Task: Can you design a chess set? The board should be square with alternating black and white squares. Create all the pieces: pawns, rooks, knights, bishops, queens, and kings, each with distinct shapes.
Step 4313:
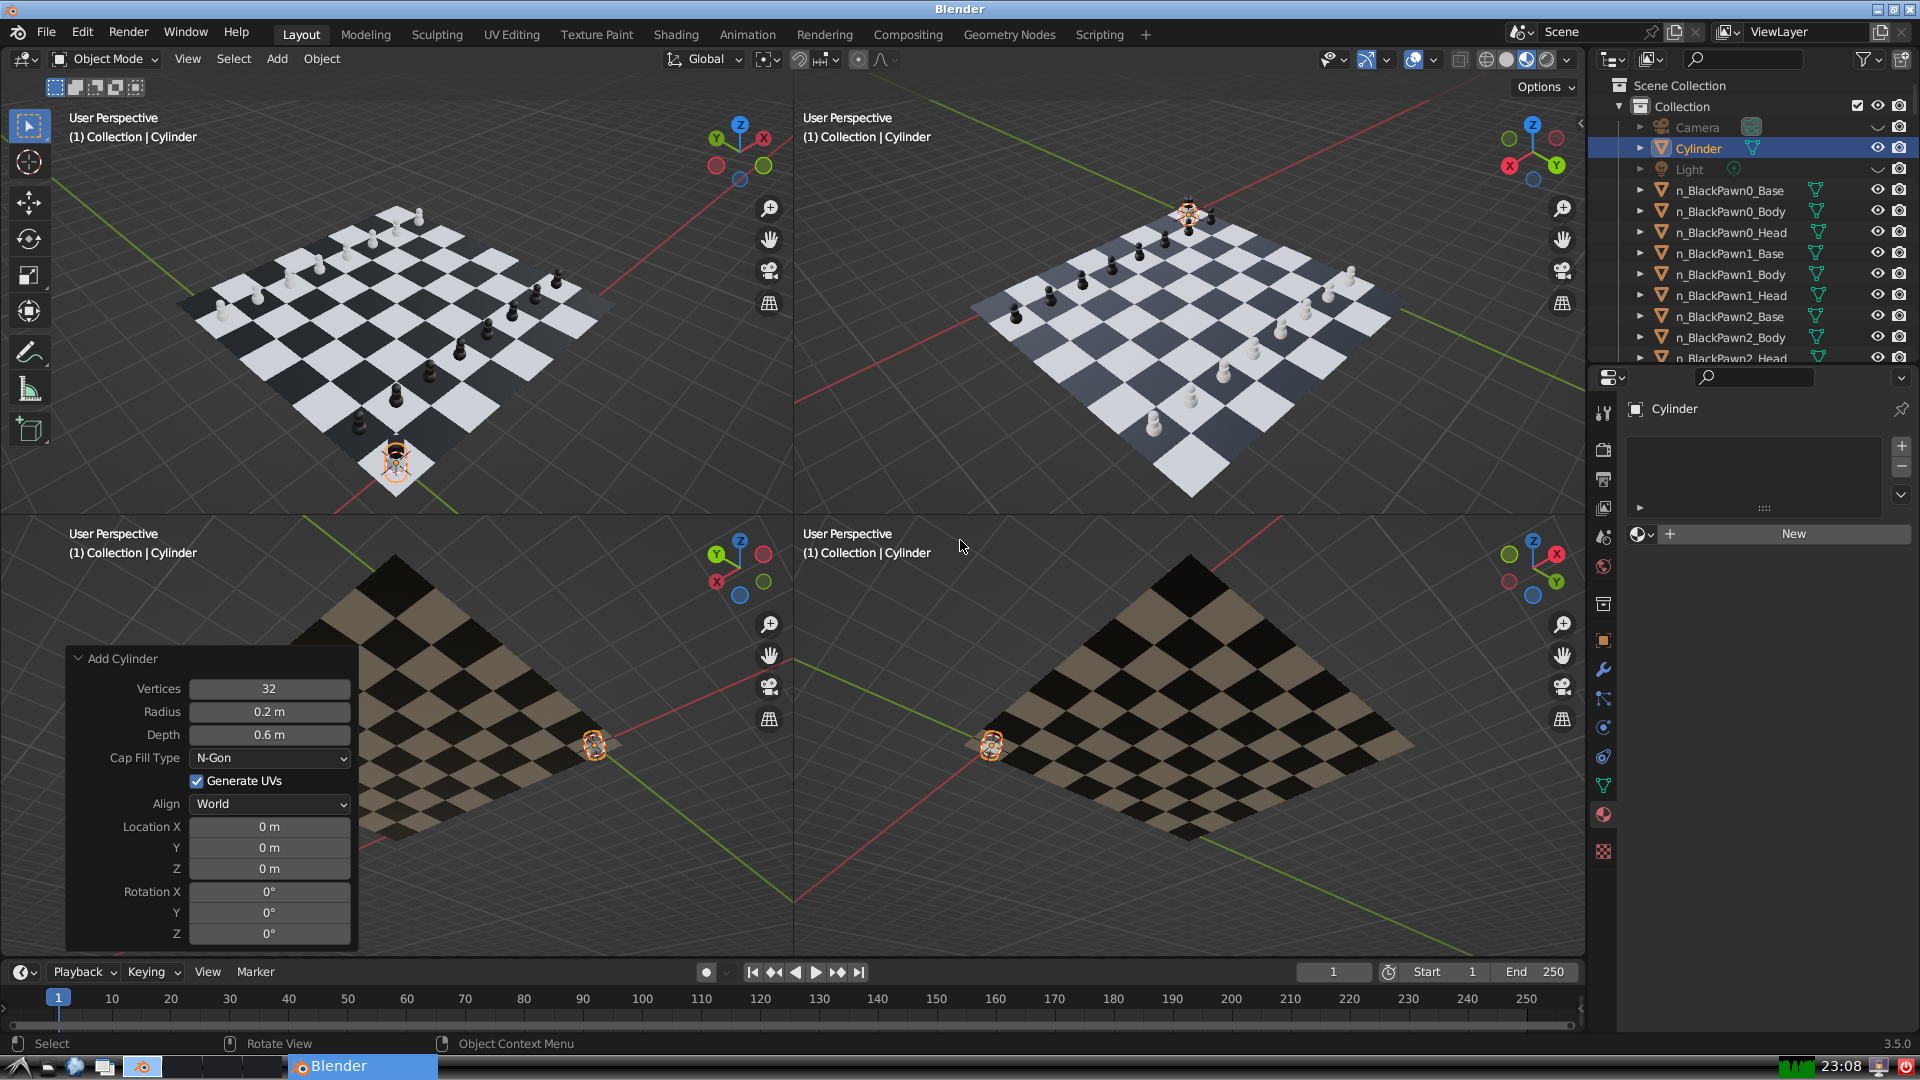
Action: {"mouse_move": [270, 731]}